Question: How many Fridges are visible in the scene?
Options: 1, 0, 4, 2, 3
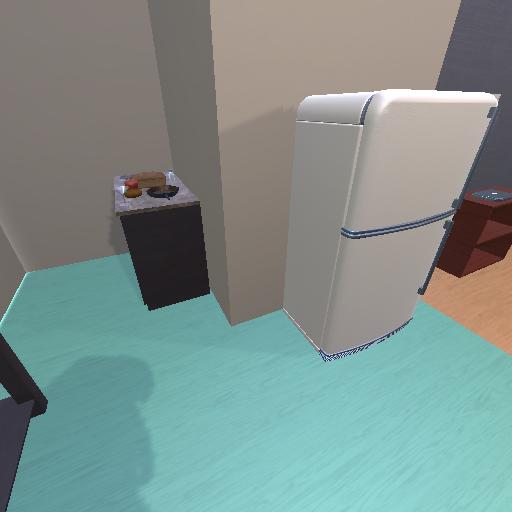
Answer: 1